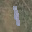
Label: 1